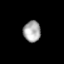
Tissue: skin
Cell type: Epithelial cells
Senescence score: 0.2348
Nuclear area (px): 355
Mean DAPI intensity: 169.507